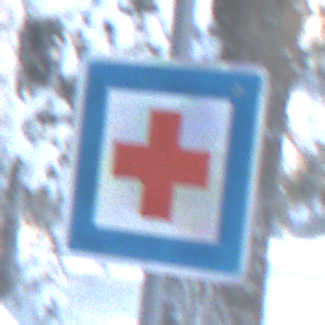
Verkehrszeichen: ErsteHilfe
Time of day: MorningAfternoon
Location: Outdoor (Nature)
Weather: Clear
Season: Winter
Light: Natural